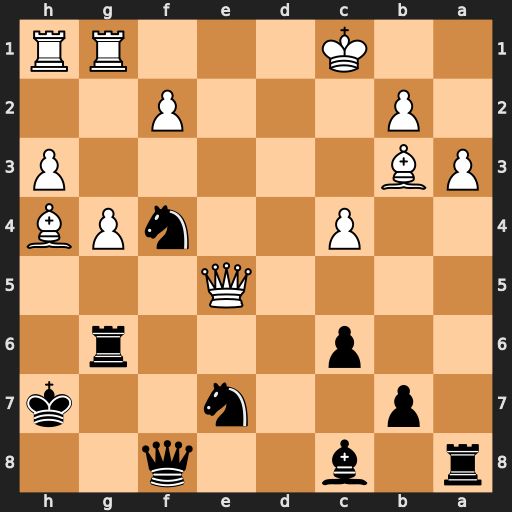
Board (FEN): r1b2q2/1p2n2k/2p3r1/4Q3/2P2nPB/PB5P/1P3P2/2K3RR
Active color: b
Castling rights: -
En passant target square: -
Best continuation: Nd3+ Kb1 Nxe5